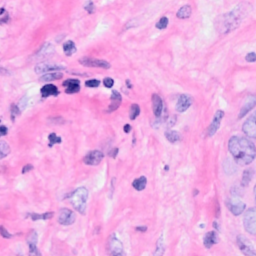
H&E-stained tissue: Breast